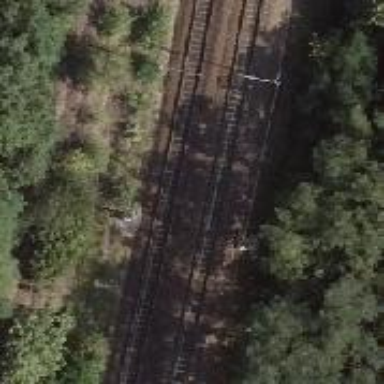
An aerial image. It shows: Railway signal.